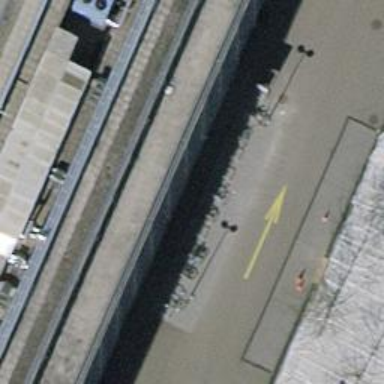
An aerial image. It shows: Bicycle parking area with stands.